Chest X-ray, AP view. Patient: 51 years old, sex M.
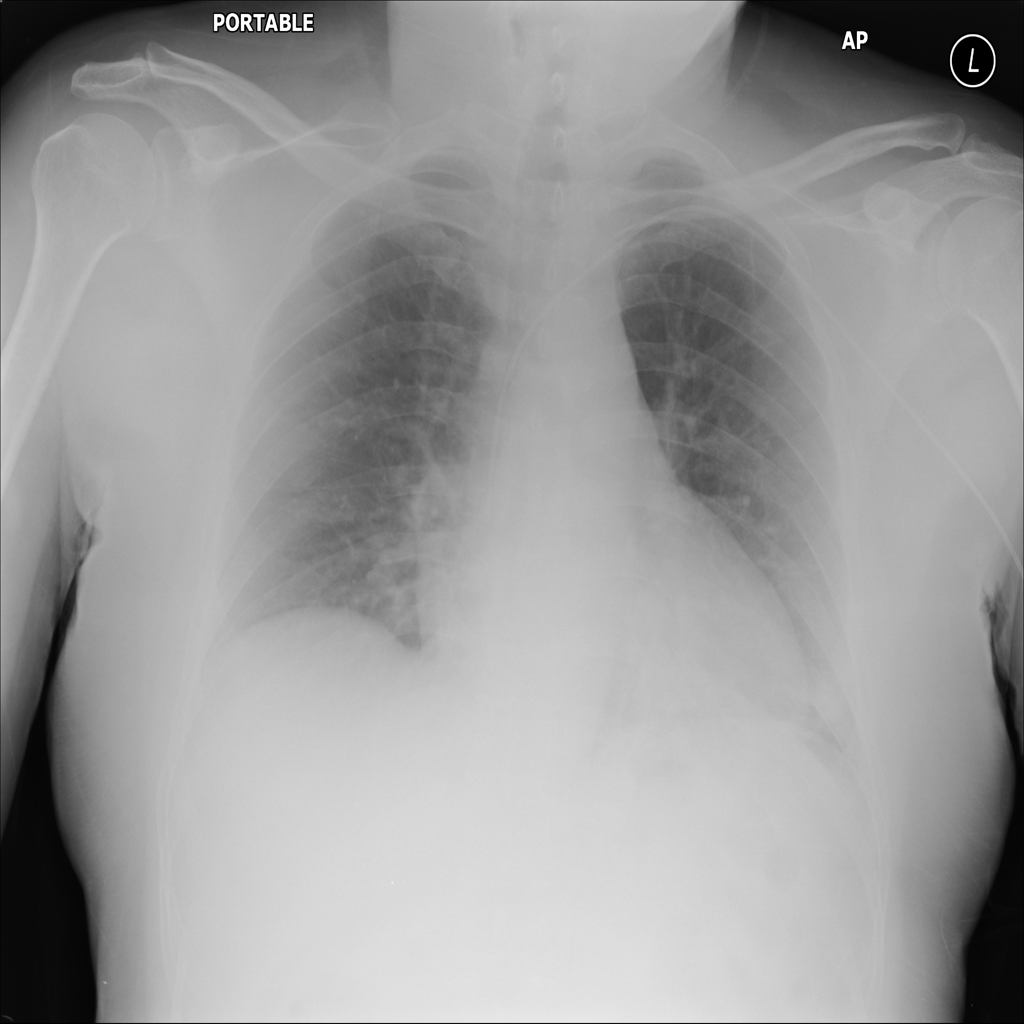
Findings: Atelectasis, Infiltration